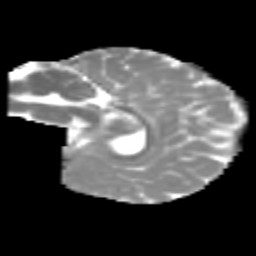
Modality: MD
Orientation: sagittal
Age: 7
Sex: female
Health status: healthy